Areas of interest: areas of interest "Lotus Lake Scenic Area"
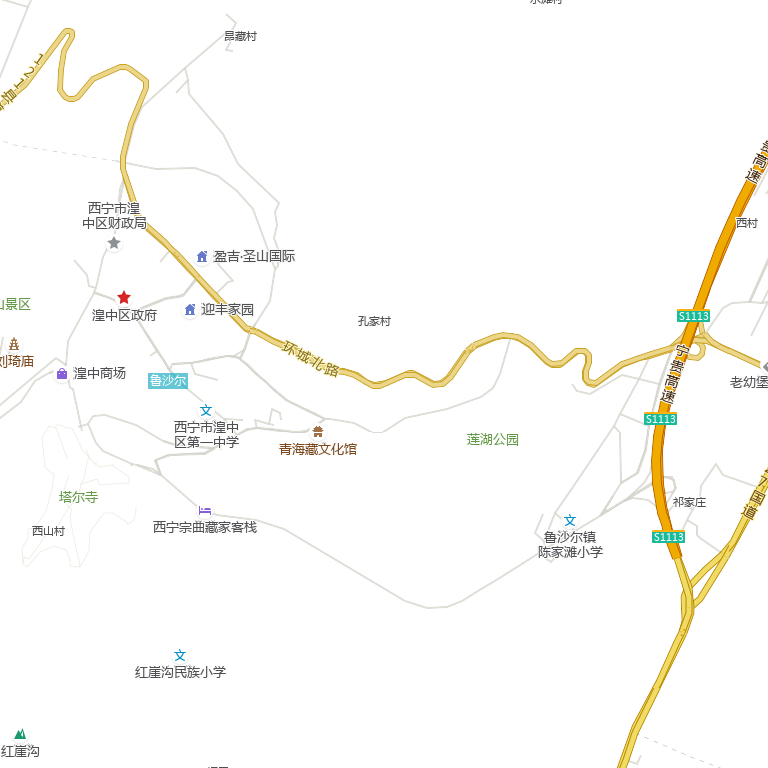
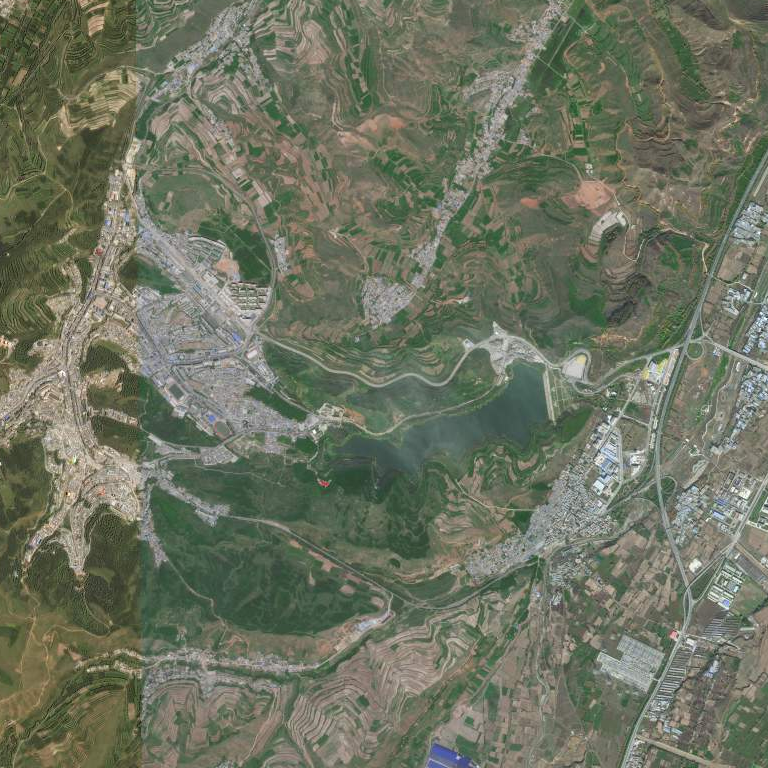